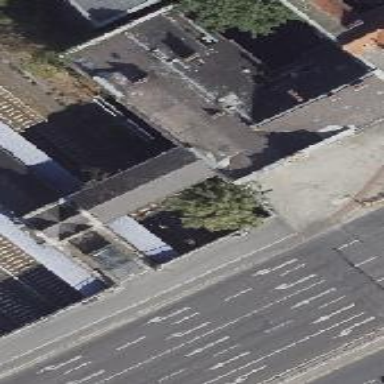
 the orientation of the roof is along the structure."